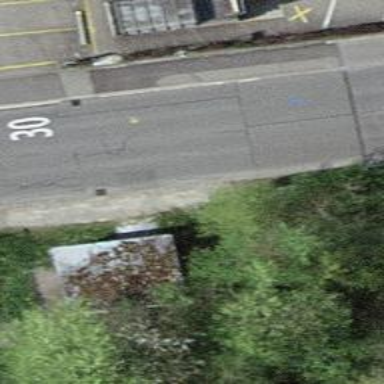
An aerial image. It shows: Bus stop with platform for public transport.